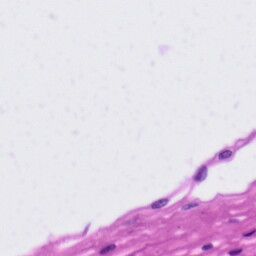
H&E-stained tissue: Tonsil